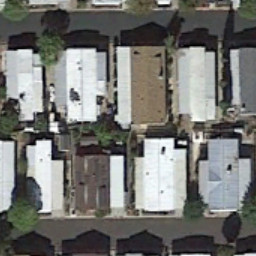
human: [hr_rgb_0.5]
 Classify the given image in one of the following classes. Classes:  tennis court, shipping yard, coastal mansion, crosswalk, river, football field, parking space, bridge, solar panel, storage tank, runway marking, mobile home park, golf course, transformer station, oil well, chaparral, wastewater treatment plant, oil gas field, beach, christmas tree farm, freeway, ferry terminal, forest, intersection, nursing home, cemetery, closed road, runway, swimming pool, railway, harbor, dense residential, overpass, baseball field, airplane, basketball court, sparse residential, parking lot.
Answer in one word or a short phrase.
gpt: mobile home park